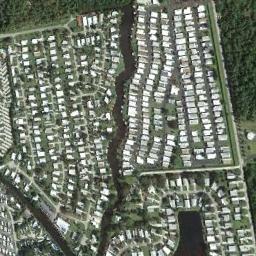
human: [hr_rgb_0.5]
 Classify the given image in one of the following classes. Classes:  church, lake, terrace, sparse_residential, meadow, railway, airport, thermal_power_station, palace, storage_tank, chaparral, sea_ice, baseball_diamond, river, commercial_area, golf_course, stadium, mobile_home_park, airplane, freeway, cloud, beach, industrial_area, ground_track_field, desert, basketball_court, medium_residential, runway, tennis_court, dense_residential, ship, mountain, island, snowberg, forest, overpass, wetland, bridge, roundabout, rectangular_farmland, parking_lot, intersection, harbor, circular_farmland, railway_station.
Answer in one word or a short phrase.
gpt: mobile_home_park